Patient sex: M
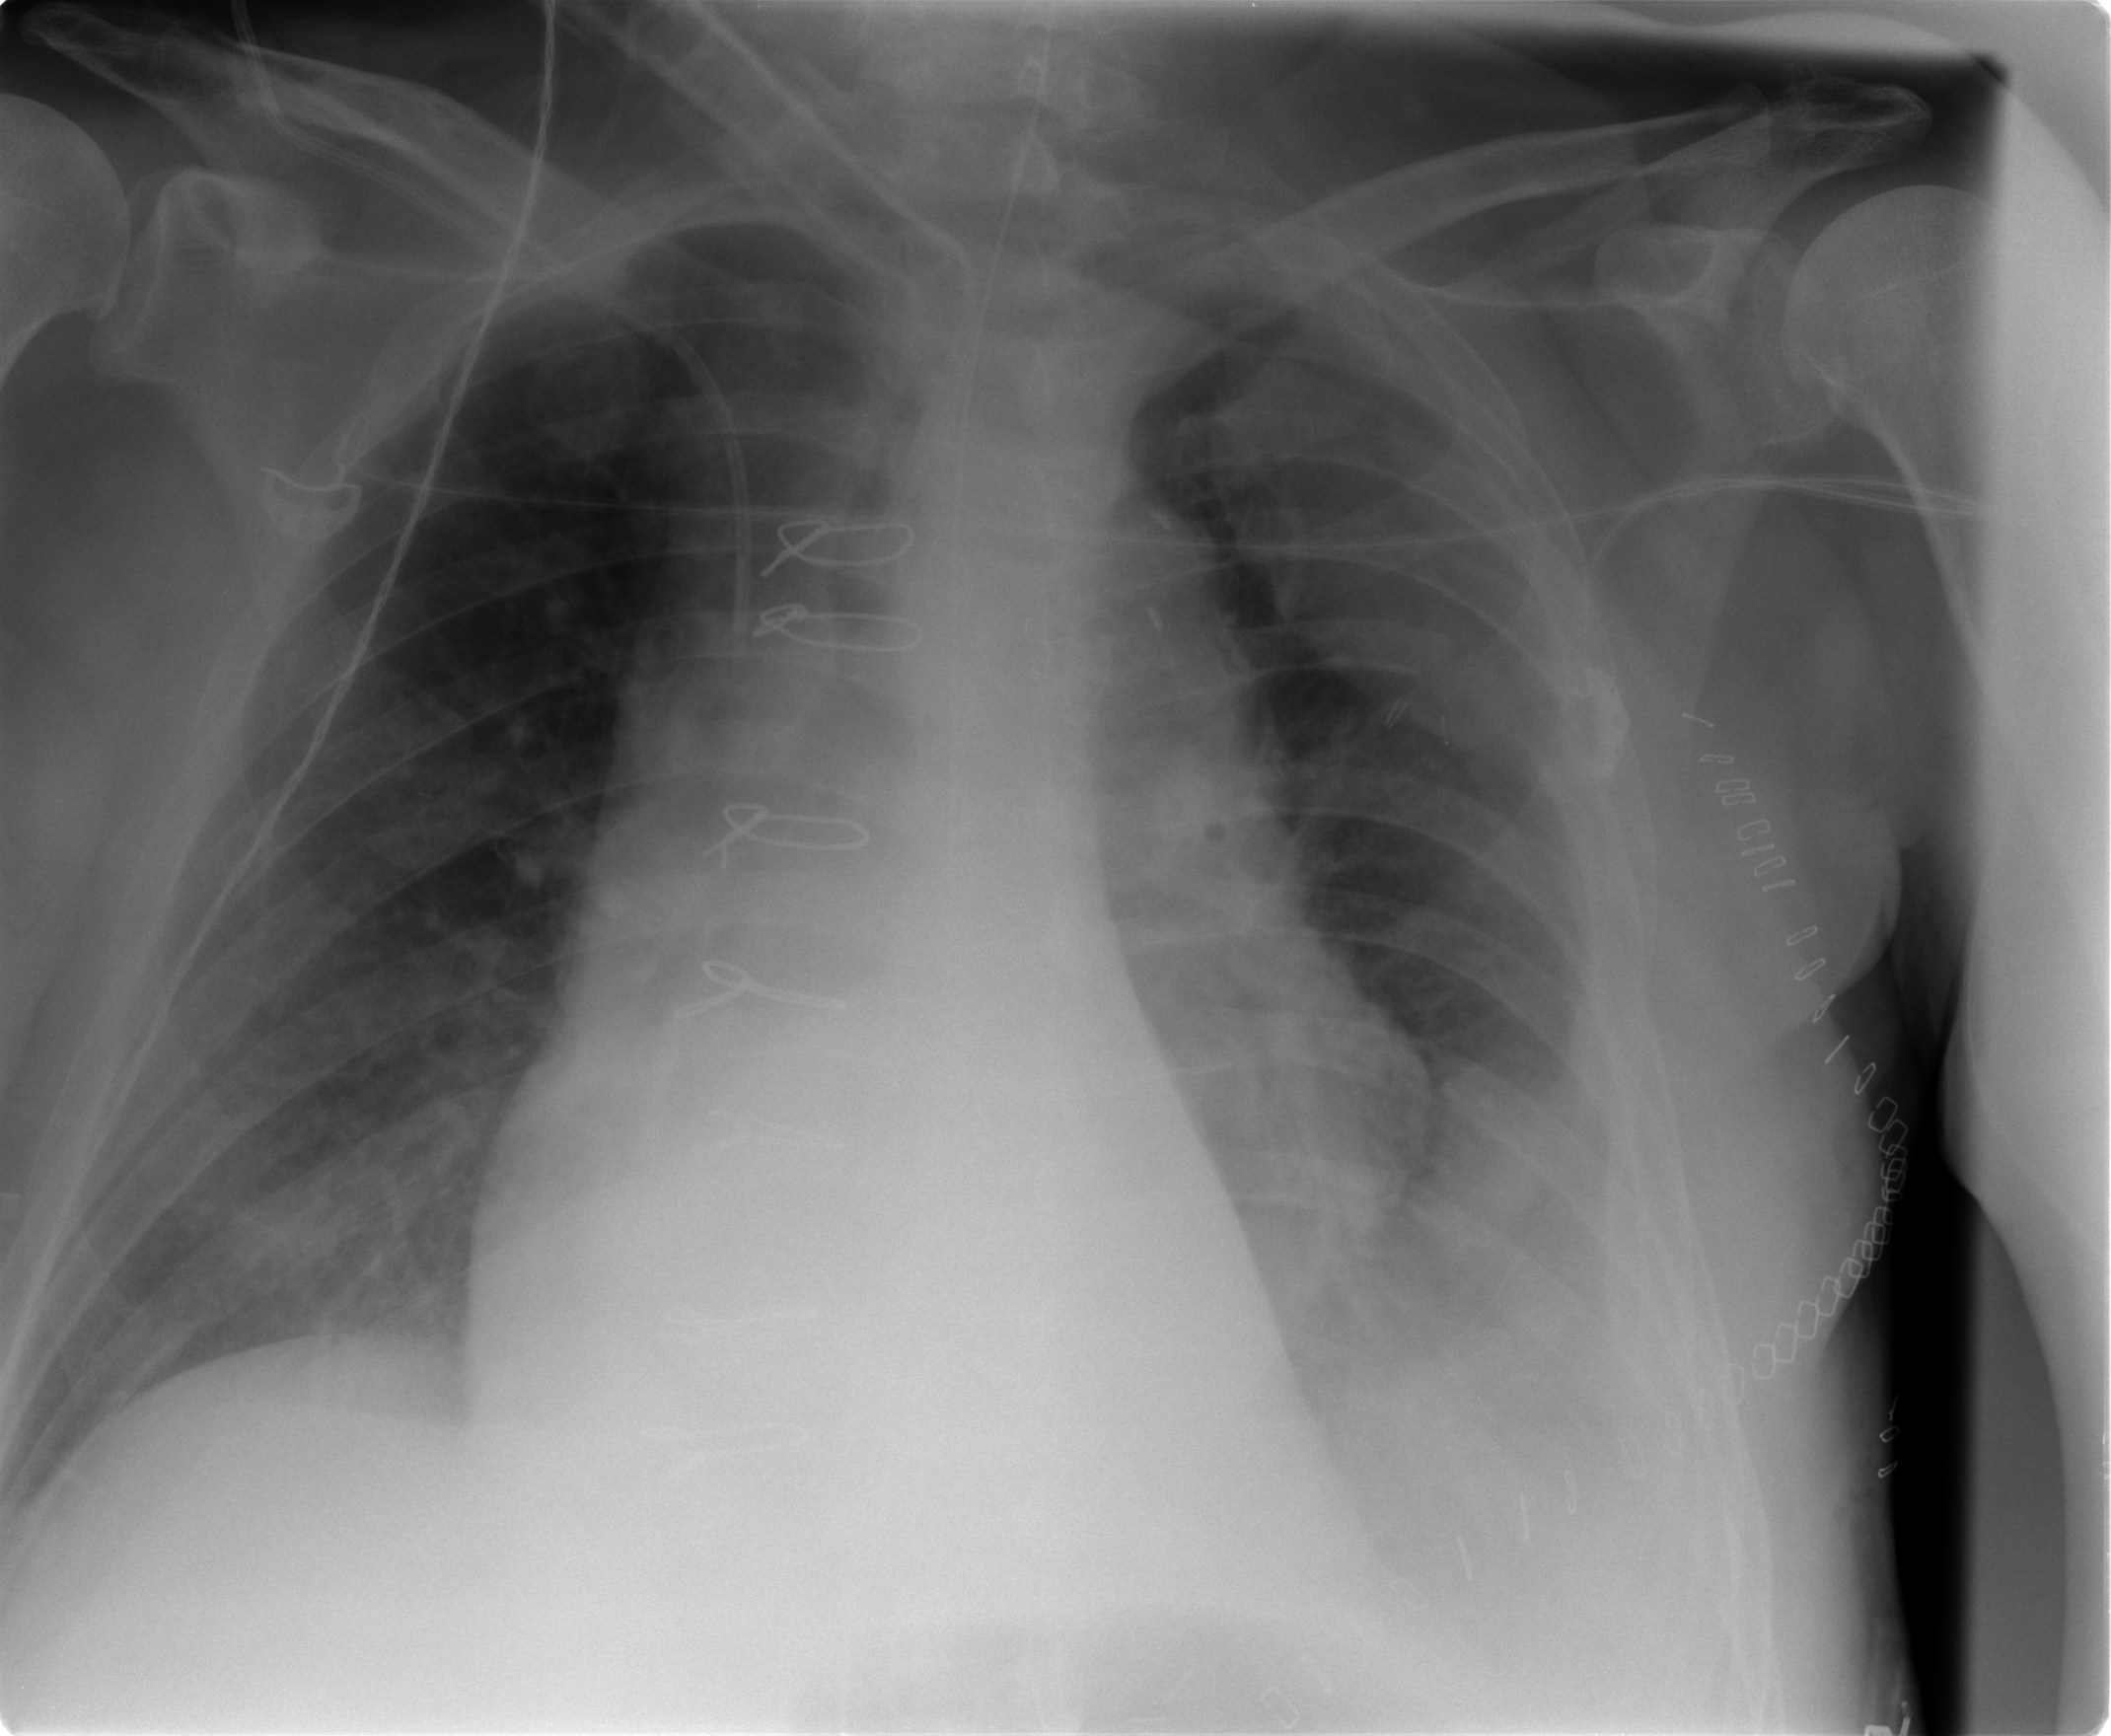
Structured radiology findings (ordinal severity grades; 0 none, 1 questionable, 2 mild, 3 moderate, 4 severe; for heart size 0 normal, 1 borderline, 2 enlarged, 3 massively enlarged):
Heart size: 2
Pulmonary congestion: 3
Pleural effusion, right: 1
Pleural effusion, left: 3
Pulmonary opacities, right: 0
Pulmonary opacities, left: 1
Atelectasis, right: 2
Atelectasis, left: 2